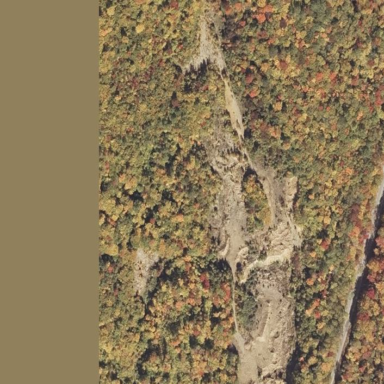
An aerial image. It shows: Quarry area rich in gravel resources.